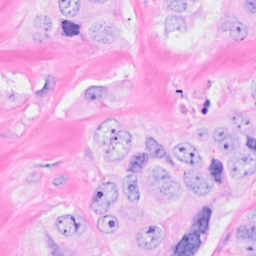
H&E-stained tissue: Breast